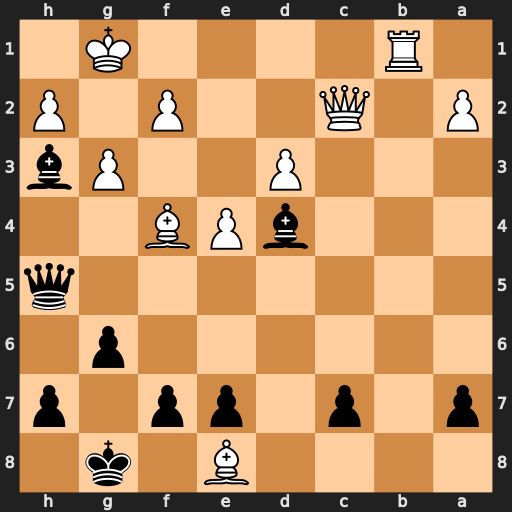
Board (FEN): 4B1k1/p1p1pp1p/6p1/7q/3bPB2/3P2Pb/P1Q2P1P/1R4K1
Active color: b
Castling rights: -
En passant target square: -
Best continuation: Qf3 Bxf7+ Kg7 Bh6+ Kxh6